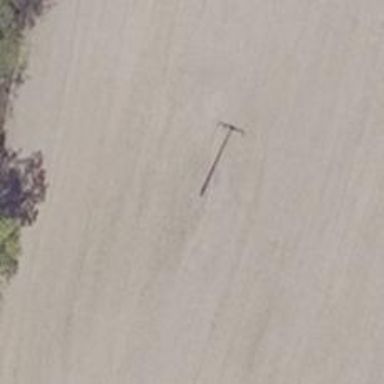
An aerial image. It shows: Minor power line.